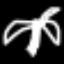
Label: palm tree